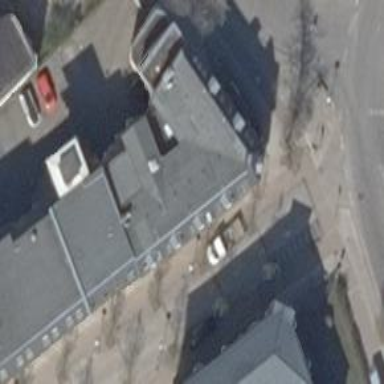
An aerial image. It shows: Building.